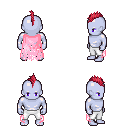
a pixel art fantasy rpg character, male body template, dark elf, purple skin, pink tattered cape, white pants, ruby red mohawk hairstyle, four views (front, back, left, right), 2x2 character sprite sheet, small pixel art, hard edges, no anti-aliasing